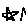
Label: star